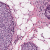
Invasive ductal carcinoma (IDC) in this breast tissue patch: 1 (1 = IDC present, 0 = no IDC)